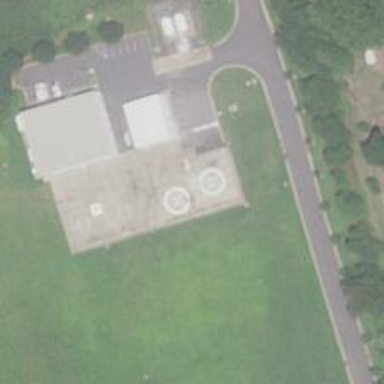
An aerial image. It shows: Image showing helipad at airport.